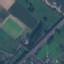
Label: Highway